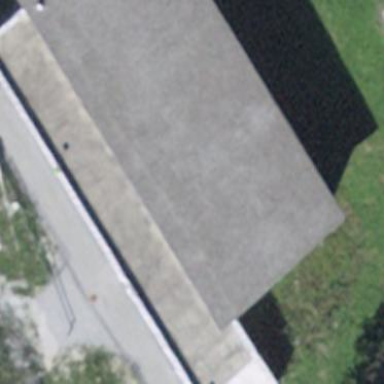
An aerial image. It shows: Building being used as sports hall.